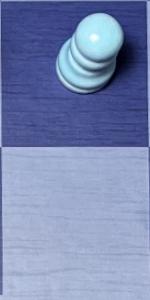
Label: Empty